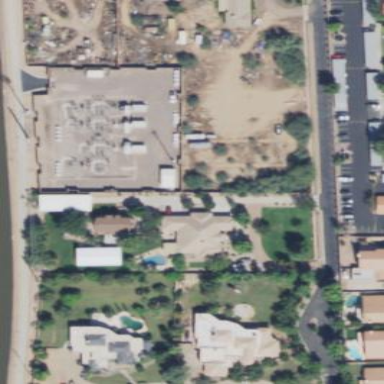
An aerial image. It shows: Power substation.